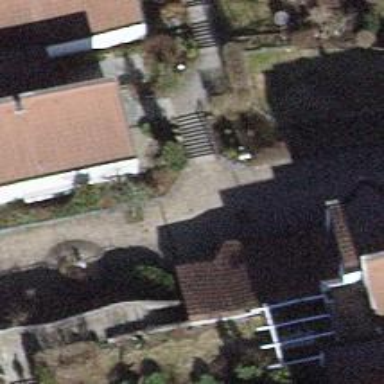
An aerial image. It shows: Set of steps on the road.